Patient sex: M
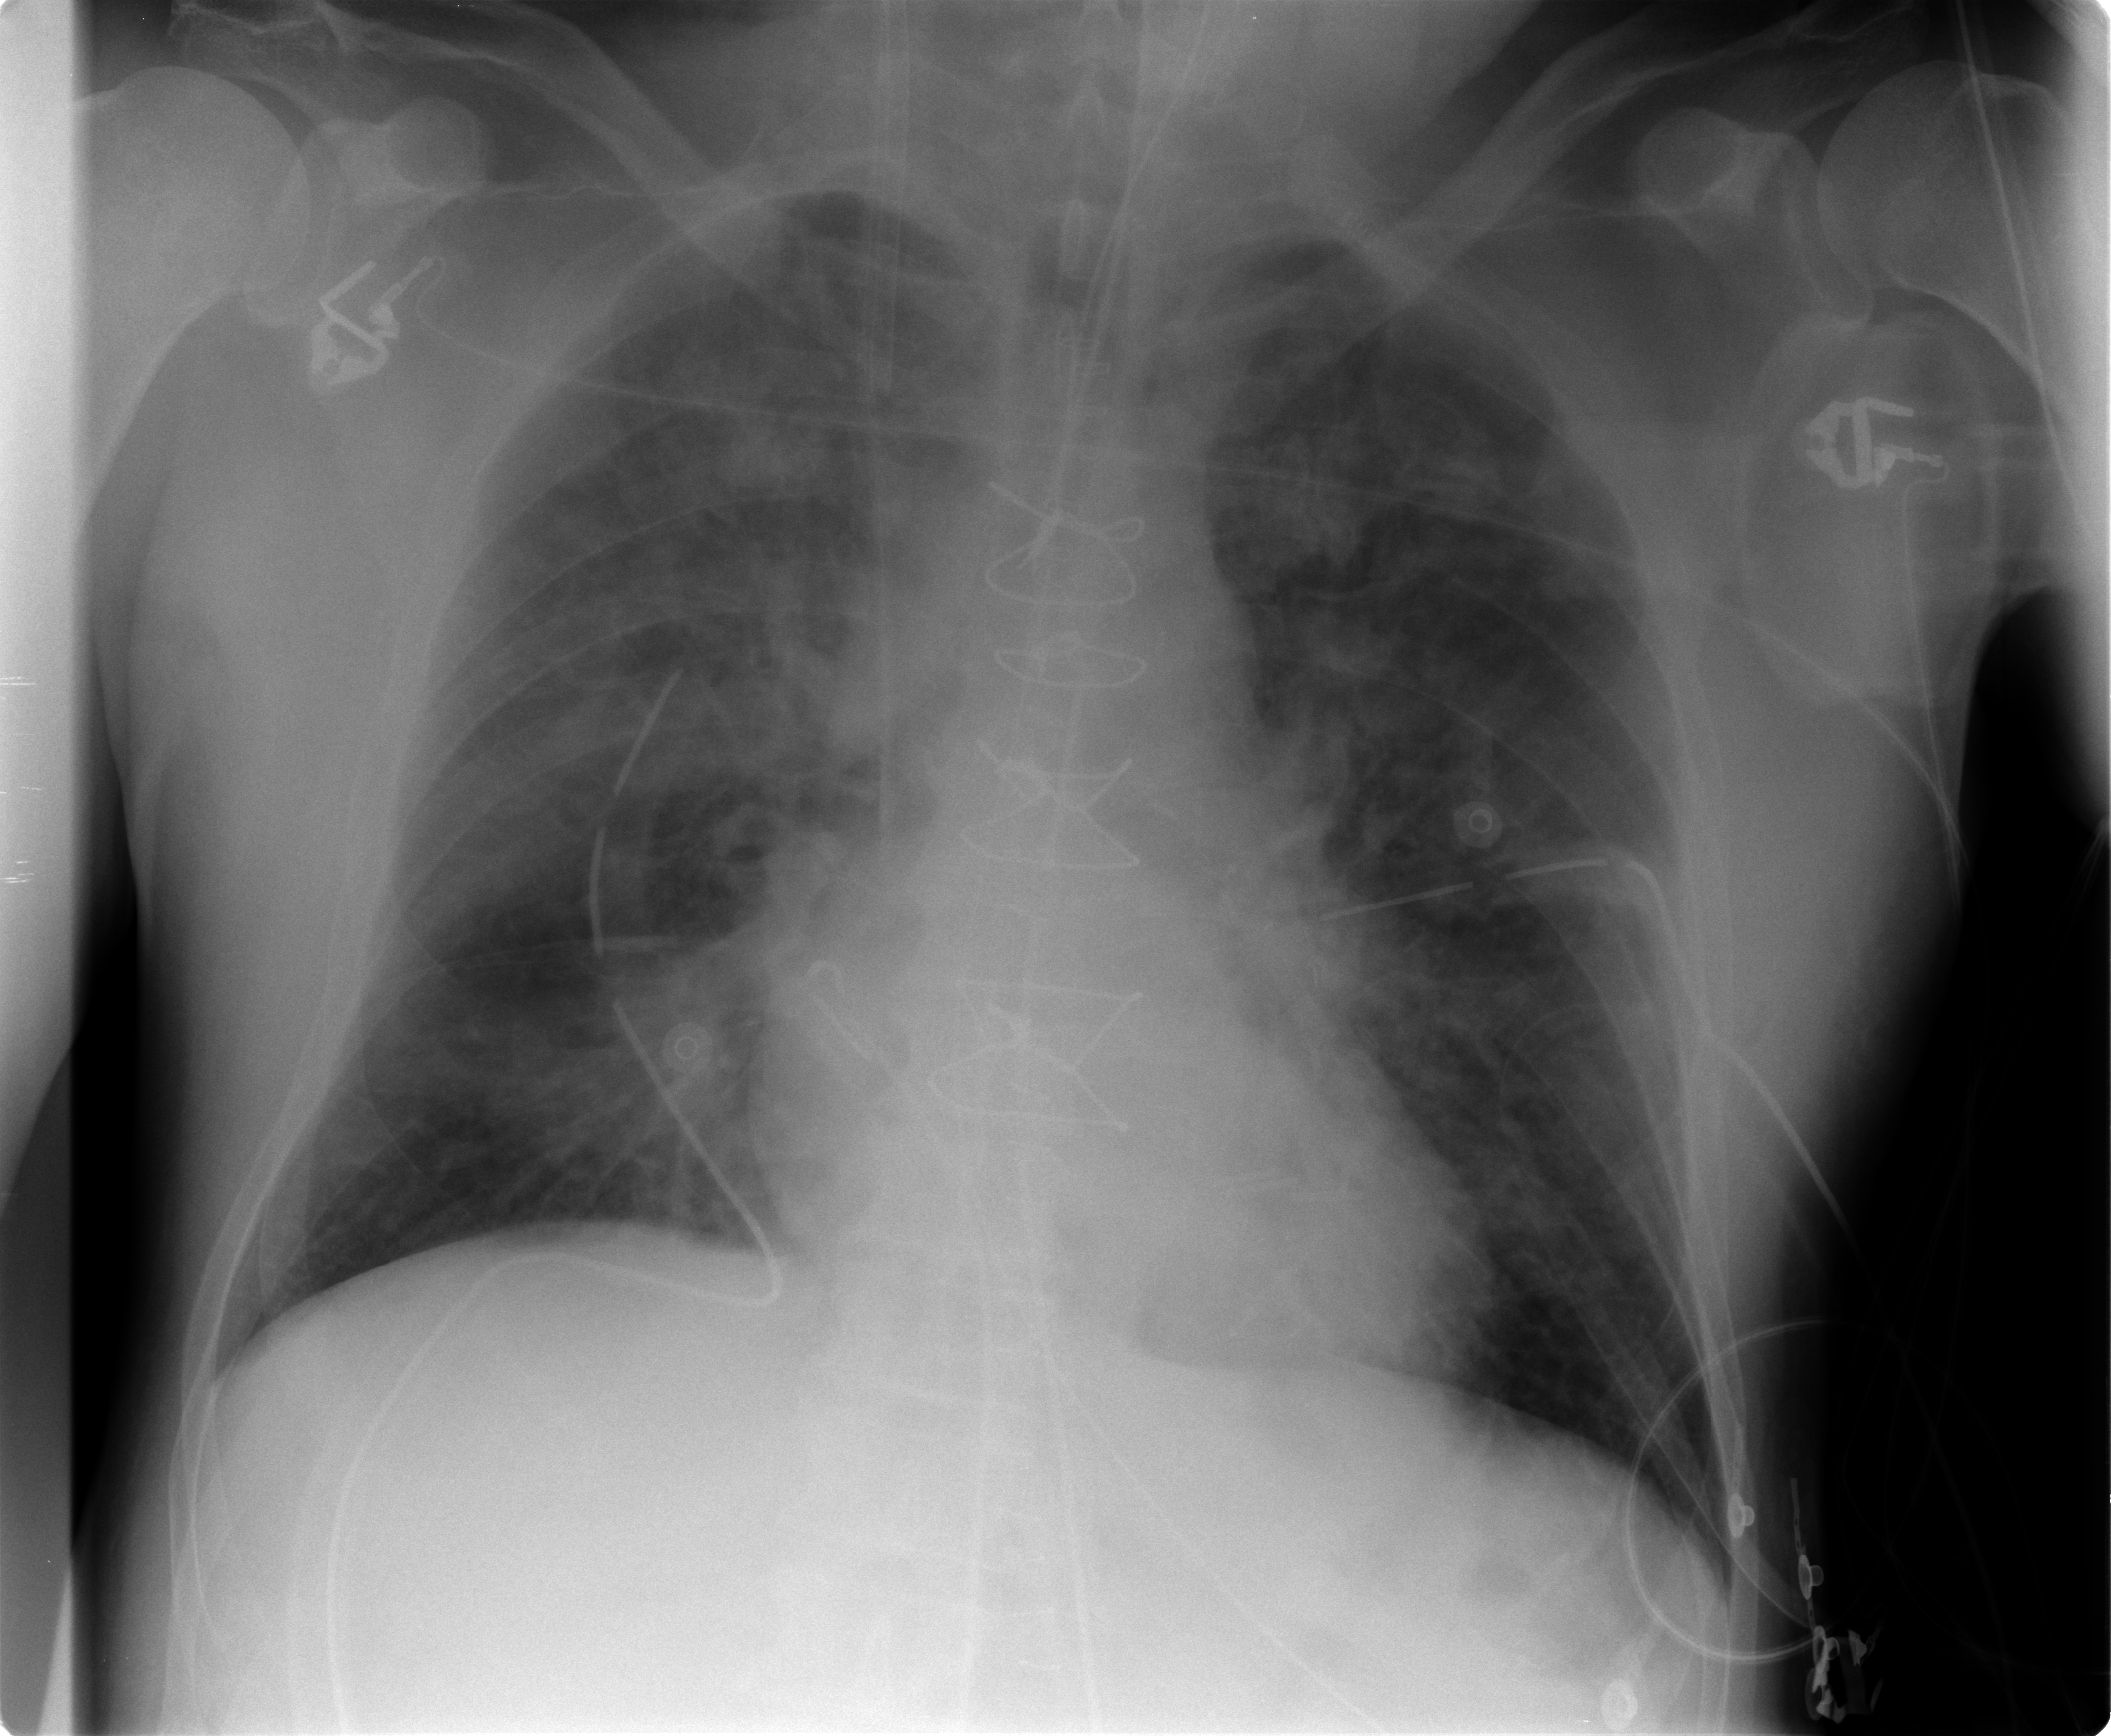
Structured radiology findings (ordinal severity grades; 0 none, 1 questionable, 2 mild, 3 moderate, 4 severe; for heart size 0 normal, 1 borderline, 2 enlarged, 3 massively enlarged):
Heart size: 0
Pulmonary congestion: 3
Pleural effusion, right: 0
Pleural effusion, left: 0
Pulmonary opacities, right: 3
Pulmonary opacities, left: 3
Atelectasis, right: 1
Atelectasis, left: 1